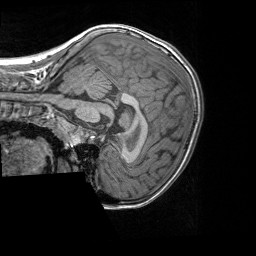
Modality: T1w
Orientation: sagittal
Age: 8
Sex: male
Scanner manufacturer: siemens
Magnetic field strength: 3 T
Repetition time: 1.65 s
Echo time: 0.00203 s